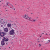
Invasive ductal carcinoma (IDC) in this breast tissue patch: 0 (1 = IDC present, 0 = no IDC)